Field crop: tomato
Growth stage: 1
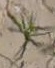
Species: cyperus